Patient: sex F, age 67
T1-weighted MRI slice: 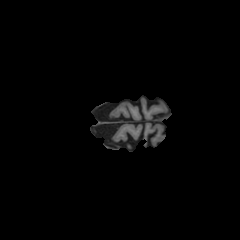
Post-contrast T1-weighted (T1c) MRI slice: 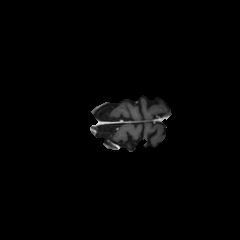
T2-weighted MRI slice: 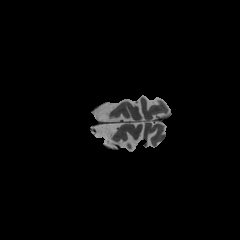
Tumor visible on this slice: no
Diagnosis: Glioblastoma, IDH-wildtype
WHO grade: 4